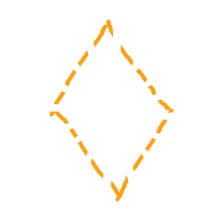
Shape: rhombus